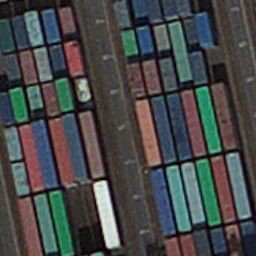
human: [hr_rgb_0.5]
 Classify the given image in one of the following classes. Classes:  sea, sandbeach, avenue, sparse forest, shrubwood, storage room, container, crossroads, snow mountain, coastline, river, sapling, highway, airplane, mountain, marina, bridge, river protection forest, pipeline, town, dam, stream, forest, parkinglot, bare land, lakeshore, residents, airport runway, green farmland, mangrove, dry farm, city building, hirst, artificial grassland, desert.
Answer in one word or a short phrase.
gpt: container